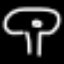
Label: mushroom